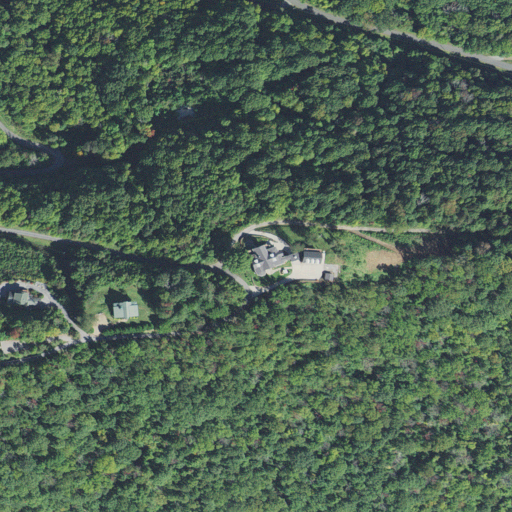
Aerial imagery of mountain in North Carolina named Pressley Mountain containing deciduous forest, open development, low intensity development, and medium intensity development